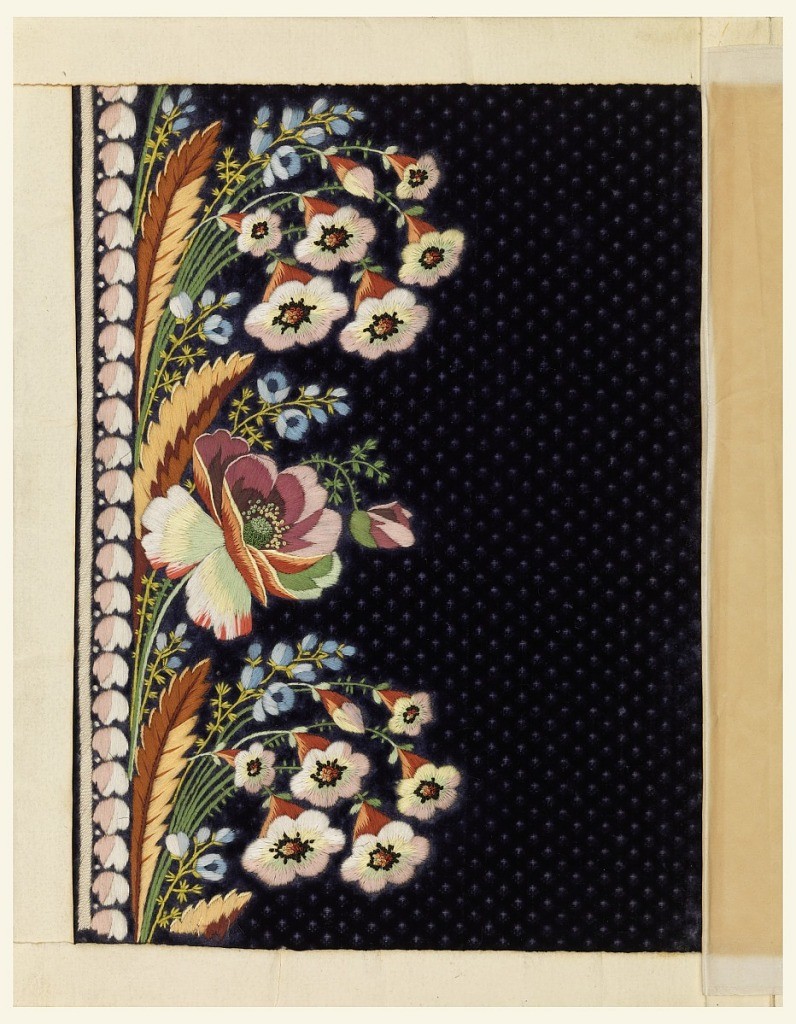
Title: Embroidery sample
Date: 1780–95
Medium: silk, paper Technique: embroidered on a cut voided supplementary warp pile (velvet)
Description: Multicolored silk embroidery with a border design of flower sprays on a black dotted ground.